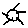
Label: sun